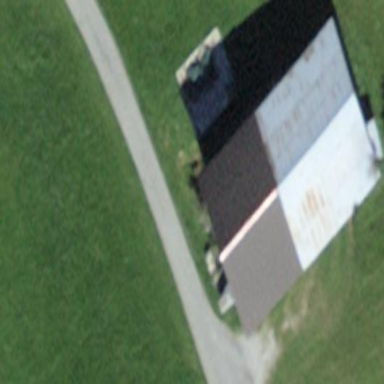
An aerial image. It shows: Barn.